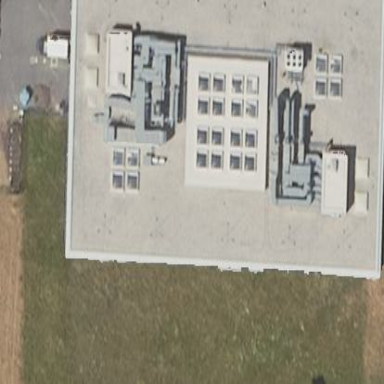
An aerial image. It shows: Office building.